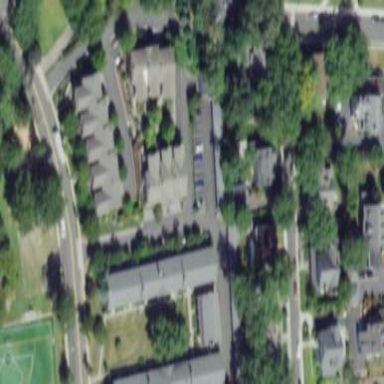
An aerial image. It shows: Residential area with apartments.